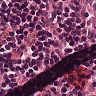
Metastatic tissue present: no